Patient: sex M, age 47
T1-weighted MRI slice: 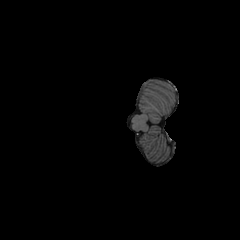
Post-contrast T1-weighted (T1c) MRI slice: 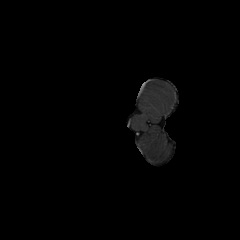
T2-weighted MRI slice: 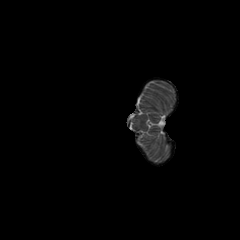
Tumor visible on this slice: no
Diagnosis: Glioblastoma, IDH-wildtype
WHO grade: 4